Question: I would like to adjust/re-size the layout when the soft-keyboard activated, as below:

---
Found couple resources in SO:
1. How to keep all fields and texts visible while the soft keyboard is shown
2. android soft keyboard spoils layout when appears
3. Adjust layout when soft keyboard is on
---
But the questions & answers are rather ambiguous, here's the question with clearer picture of what I want.
- - -
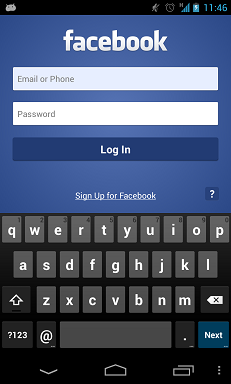
Answer: Just add
'''
android:windowSoftInputMode="adjustResize"
'''
in your AndroidManifest.xml where you declare this particular activity and this will adjust the layout resize option.

some source code below for layout design
'''
<?xml version="1.0" encoding="utf-8"?>
<RelativeLayout xmlns:android="http://schemas.android.com/apk/res/android"
android:layout_width="match_parent"
android:layout_height="match_parent"
android:orientation="vertical" >
<TextView
android:id="@+id/textView1"
android:layout_width="wrap_content"
android:layout_height="wrap_content"
android:layout_centerHorizontal="true"
android:layout_marginTop="20dp"
android:text="FaceBook"
android:textAppearance="?android:attr/textAppearanceLarge" />
<EditText
android:id="@+id/editText1"
android:layout_width="match_parent"
android:layout_height="wrap_content"
android:layout_below="@+id/textView1"
android:layout_marginTop="30dp"
android:ems="10"
android:hint="username" >
<requestFocus />
</EditText>
<EditText
android:id="@+id/editText2"
android:layout_width="match_parent"
android:layout_height="wrap_content"
android:layout_below="@+id/editText1"
android:layout_marginTop="20dp"
android:ems="10"
android:hint="password" />
<Button
android:id="@+id/button1"
android:layout_width="match_parent"
android:layout_height="wrap_content"
android:layout_below="@+id/editText2"
android:layout_centerHorizontal="true"
android:layout_marginLeft="18dp"
android:layout_marginTop="20dp"
android:text="Log In" />
<TextView
android:id="@+id/textView2"
android:layout_width="match_parent"
android:layout_height="wrap_content"
android:layout_alignParentBottom="true"
android:layout_marginTop="17dp"
android:gravity="center"
android:text="Sign up for facebook"
android:textAppearance="?android:attr/textAppearanceLarge" />
</RelativeLayout>
'''